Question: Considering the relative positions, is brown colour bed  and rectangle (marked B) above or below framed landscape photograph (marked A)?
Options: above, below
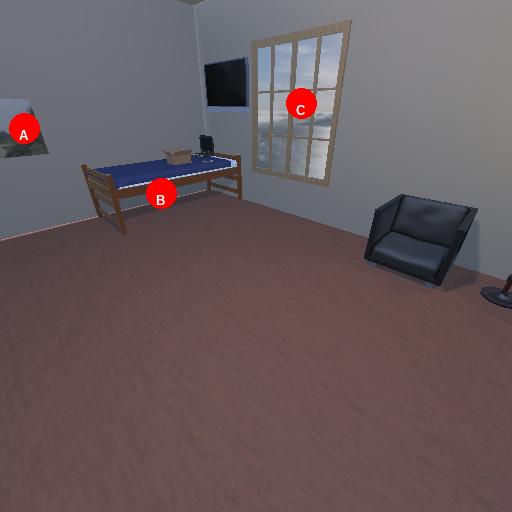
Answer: above